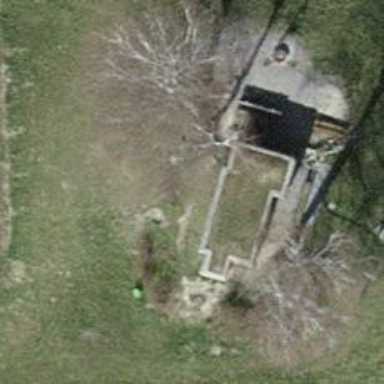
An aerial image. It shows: Military bunker.